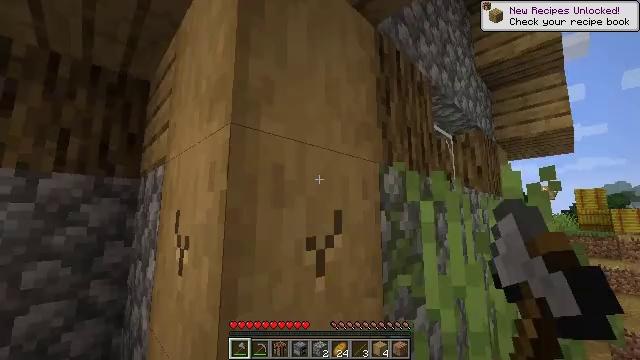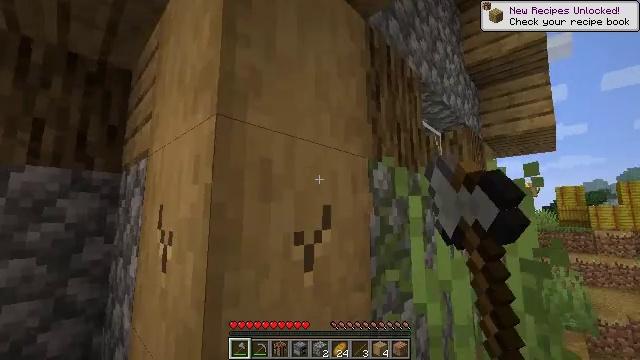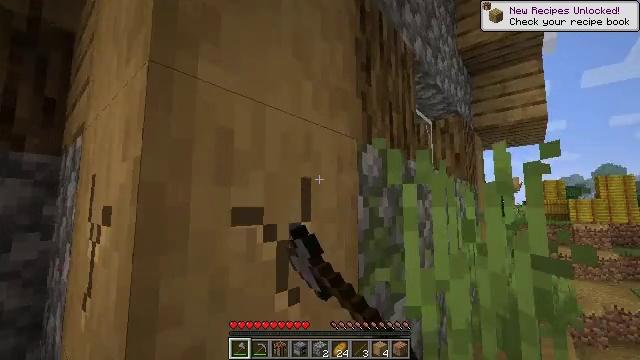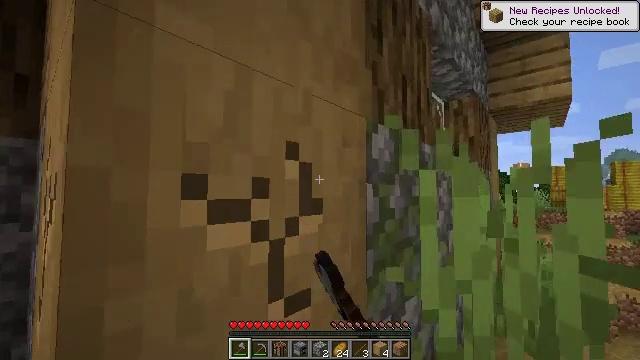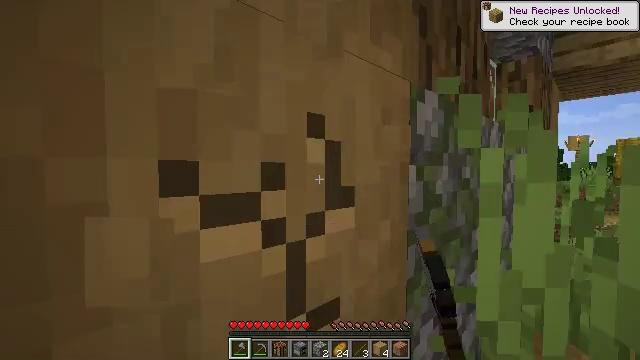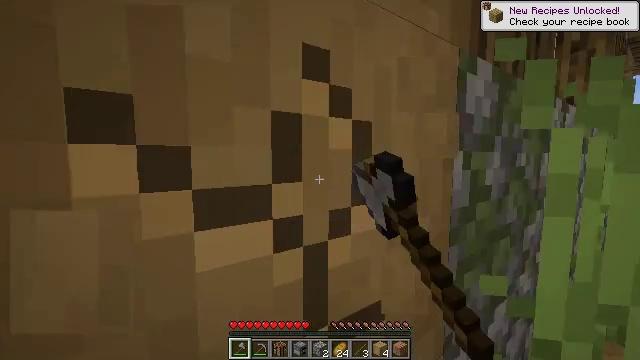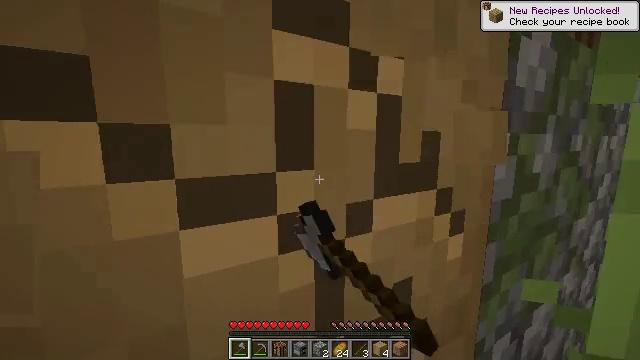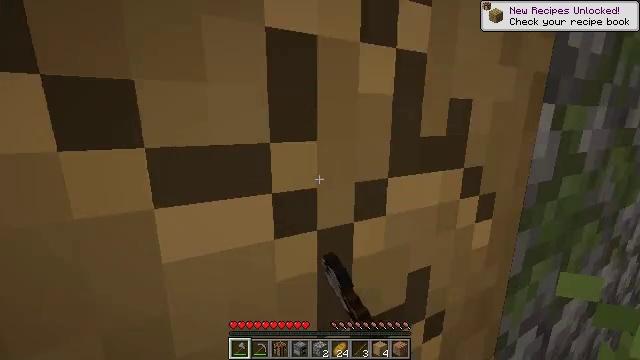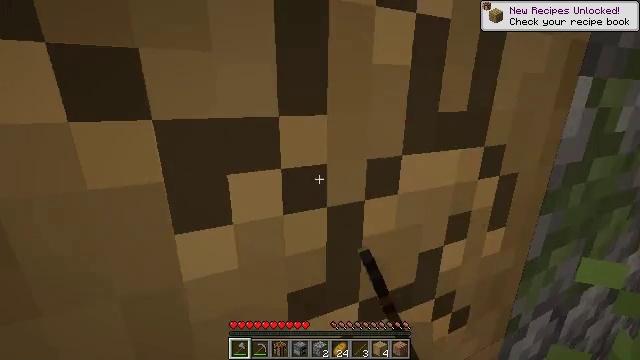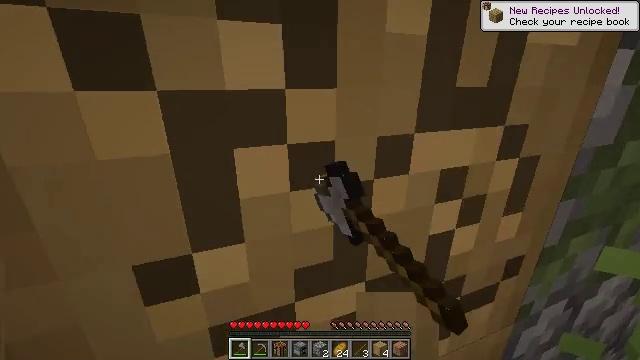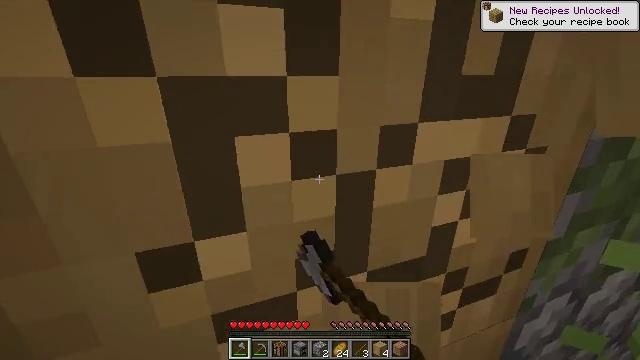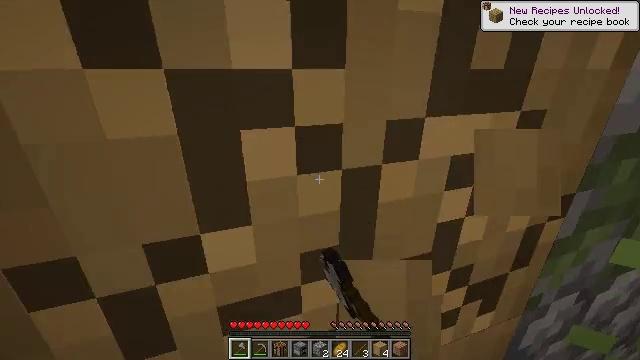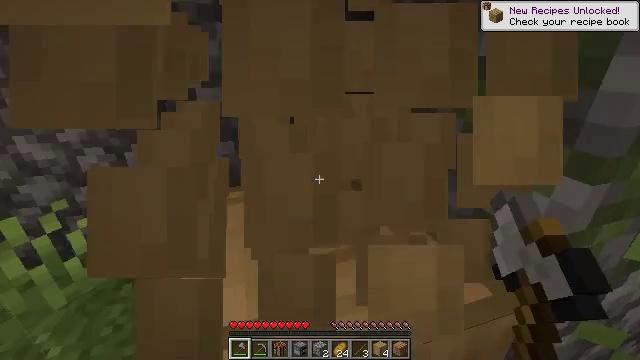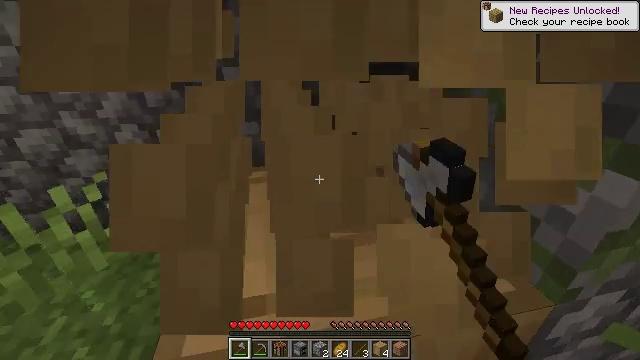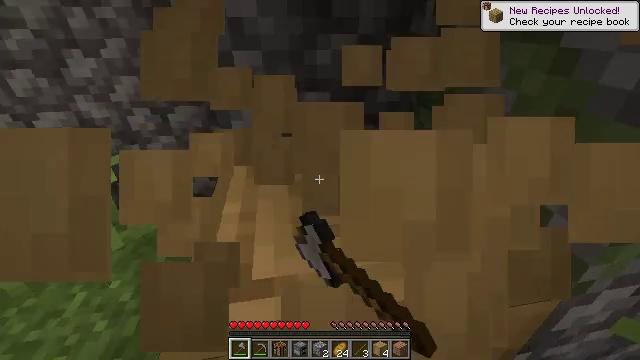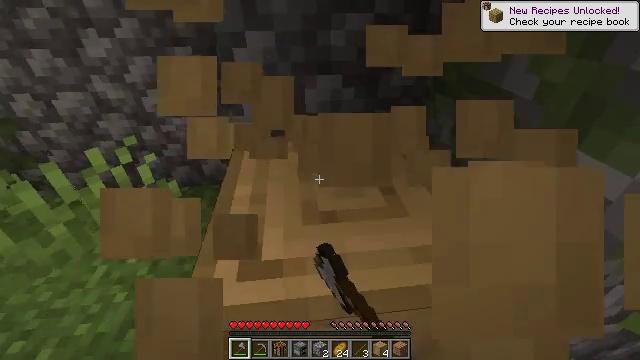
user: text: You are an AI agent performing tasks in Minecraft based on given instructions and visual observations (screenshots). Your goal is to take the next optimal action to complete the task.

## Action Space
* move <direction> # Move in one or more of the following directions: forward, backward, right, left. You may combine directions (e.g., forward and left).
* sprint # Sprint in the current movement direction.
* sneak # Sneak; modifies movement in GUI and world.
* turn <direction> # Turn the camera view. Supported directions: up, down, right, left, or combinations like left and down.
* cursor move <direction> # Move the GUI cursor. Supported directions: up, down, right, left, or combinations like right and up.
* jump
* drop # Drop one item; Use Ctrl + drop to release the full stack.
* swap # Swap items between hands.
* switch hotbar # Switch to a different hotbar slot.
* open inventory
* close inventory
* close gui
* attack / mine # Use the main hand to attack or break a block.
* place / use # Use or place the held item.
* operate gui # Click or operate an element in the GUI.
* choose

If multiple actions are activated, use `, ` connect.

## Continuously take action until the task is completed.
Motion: motion action
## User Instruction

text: Chop down the stripped oak log.
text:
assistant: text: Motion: move forward, turn right, attack / mine
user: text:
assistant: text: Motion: move forward, turn right and down, attack / mine
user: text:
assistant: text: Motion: move forward, turn down, attack / mine
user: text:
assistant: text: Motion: move forward, turn left and down, attack / mine
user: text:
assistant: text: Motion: turn left and down, attack / mine
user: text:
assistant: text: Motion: turn left and down, attack / mine
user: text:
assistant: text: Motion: turn left and down, attack / mine
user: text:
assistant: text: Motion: turn left and down, attack / mine
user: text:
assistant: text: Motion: turn left and down, attack / mine
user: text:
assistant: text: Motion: turn down, attack / mine
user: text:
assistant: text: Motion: turn left, attack / mine
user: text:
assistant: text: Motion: turn left and down, attack / mine
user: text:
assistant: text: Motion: turn left and down, attack / mine
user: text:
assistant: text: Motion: turn left and down, attack / mine
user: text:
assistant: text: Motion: turn left and down, attack / mine
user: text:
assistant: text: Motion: turn left and down, attack / mine
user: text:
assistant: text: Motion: turn down, attack / mine
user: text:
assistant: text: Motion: turn down, attack / mine
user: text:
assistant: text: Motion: turn down, attack / mine
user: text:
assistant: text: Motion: turn right and down, attack / mine
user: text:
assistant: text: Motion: turn down, attack / mine
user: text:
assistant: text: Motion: turn down, attack / mine
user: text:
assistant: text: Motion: turn down, attack / mine
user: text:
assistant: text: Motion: turn down, attack / mine
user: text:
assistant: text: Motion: turn down, attack / mine
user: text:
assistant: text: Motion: turn down, attack / mine
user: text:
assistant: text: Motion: turn down, attack / mine
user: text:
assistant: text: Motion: attack / mine
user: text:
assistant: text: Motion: attack / mine
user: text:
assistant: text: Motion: attack / mine